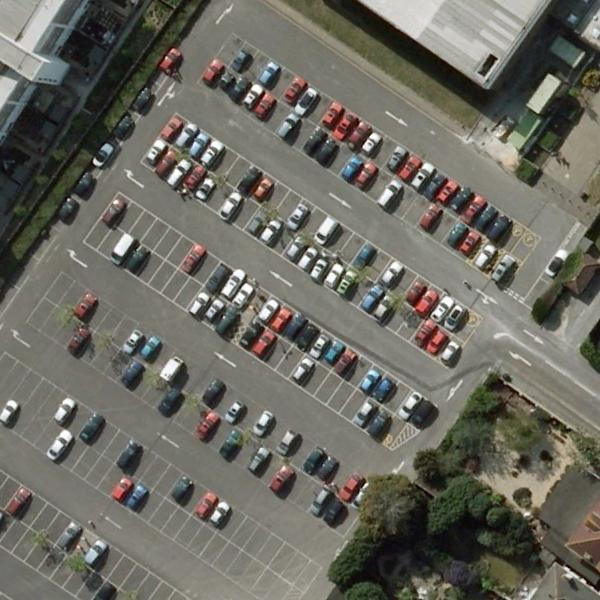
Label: Parking